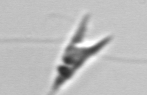
Label: Chrysochromulina_lanceolata